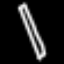
Label: pencil